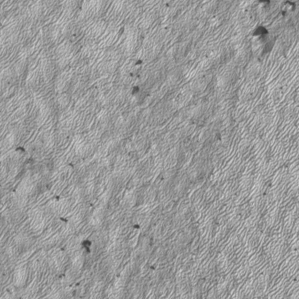
Label: frost